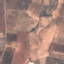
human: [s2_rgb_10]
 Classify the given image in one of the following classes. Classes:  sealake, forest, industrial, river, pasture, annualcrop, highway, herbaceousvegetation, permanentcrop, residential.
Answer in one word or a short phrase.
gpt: PermanentCrop